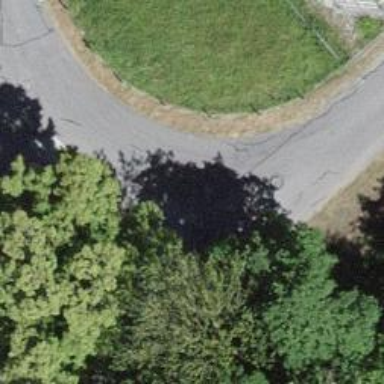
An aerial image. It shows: Bus stop along the road.